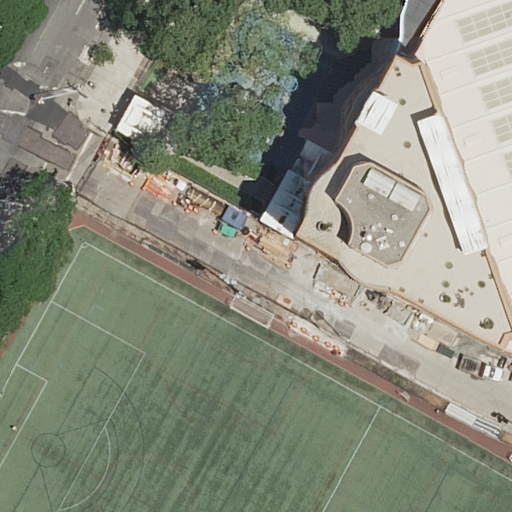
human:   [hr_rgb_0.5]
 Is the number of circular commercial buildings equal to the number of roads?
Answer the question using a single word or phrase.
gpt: no

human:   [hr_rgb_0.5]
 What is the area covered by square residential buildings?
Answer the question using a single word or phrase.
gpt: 0m2

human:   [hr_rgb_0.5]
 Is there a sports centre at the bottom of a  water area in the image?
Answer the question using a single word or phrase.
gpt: no

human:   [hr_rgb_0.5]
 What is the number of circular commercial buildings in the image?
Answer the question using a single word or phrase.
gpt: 0

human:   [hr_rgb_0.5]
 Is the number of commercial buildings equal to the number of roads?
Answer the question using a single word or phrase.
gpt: no

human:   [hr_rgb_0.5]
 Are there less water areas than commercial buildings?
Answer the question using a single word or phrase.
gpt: no

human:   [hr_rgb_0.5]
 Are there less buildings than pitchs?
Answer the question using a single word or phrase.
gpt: no

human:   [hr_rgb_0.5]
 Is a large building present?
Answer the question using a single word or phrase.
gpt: no

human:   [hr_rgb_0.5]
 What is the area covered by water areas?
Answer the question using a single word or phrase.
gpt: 0m2

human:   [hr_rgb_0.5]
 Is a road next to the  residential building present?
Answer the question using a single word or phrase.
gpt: yes

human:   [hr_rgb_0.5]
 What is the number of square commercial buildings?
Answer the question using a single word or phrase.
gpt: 0

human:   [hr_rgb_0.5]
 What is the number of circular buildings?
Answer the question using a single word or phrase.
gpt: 0

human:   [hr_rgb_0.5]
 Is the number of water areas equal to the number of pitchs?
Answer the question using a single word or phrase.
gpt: no

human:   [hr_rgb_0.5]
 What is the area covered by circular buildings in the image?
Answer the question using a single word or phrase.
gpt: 0m2

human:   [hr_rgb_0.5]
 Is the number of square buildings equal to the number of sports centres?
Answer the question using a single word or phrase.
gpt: no

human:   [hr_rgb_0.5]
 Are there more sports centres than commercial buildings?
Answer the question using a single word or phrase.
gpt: yes

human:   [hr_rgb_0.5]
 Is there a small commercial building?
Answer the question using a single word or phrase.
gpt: no

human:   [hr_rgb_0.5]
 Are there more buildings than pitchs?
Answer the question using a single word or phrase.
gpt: no

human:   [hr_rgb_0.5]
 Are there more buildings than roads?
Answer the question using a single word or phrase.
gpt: no

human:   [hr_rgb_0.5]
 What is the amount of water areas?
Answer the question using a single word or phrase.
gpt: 0

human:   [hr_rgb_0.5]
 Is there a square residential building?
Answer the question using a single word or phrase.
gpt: no

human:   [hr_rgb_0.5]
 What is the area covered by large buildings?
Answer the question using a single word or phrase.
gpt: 0m2

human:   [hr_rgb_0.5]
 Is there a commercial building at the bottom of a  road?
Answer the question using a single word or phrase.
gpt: no

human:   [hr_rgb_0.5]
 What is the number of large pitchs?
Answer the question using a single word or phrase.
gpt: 1

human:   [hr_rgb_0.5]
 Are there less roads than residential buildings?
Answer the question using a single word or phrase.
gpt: no

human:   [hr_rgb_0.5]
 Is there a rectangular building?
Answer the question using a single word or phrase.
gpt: no

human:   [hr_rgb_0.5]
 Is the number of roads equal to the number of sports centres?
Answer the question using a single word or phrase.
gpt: no

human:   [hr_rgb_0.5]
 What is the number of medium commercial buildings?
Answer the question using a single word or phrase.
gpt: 0

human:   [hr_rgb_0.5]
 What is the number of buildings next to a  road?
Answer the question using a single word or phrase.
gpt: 1

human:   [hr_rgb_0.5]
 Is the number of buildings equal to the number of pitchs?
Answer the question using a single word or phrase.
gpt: yes

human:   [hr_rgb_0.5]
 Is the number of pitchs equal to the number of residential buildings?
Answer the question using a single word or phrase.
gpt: yes

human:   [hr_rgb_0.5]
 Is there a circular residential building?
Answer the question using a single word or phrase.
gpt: no

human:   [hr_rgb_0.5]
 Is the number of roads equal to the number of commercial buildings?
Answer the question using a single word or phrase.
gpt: no

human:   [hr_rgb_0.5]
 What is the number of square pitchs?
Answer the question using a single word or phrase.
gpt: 0

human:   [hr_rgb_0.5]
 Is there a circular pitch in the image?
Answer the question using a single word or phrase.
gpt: no

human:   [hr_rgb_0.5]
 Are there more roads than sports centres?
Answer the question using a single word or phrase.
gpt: yes